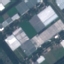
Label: Industrial